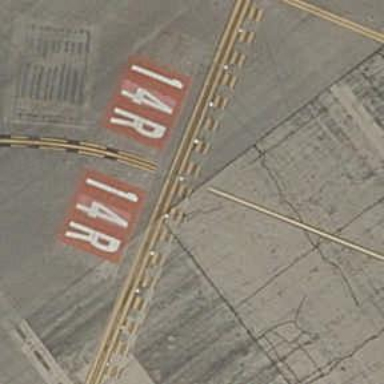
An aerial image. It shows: Runway holding position.